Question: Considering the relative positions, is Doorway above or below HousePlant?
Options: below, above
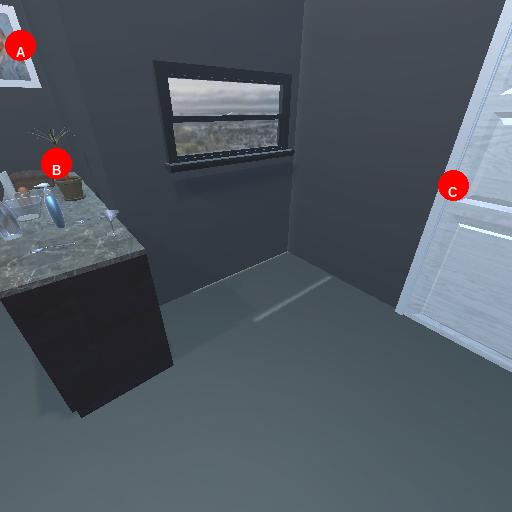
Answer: below